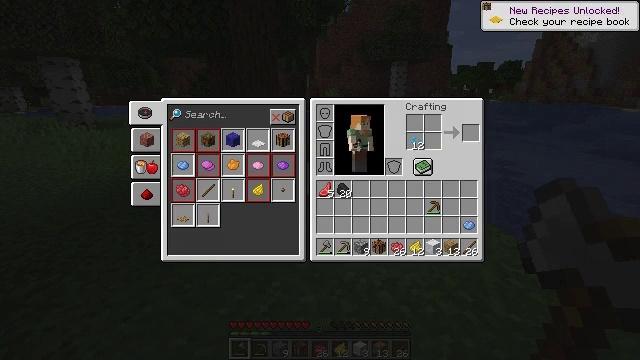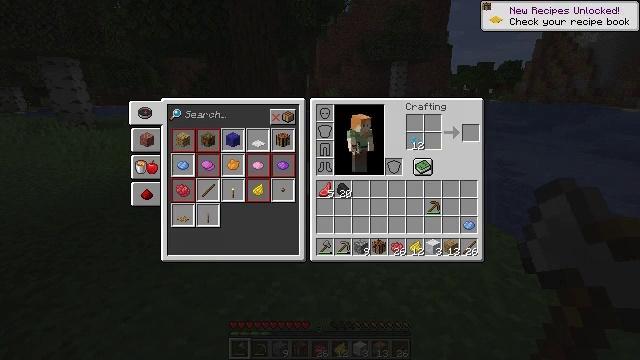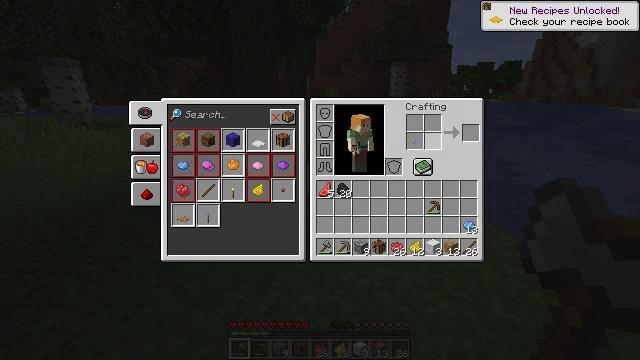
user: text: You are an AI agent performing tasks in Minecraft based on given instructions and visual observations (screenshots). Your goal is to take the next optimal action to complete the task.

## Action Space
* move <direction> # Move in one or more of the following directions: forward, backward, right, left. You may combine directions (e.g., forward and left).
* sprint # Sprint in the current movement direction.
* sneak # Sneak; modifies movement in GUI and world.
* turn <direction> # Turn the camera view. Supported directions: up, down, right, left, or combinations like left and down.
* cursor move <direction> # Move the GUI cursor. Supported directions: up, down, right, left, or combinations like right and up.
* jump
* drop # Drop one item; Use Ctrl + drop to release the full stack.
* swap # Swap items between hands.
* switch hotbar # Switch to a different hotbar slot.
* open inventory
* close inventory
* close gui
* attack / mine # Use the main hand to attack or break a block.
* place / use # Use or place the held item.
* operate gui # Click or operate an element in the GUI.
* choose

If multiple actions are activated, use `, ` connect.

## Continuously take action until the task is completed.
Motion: motion action
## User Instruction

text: Create light blue dye in your inventory.
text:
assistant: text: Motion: sneak
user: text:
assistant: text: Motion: sneak, cursor move left
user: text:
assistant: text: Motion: sneak